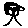
Label: tree